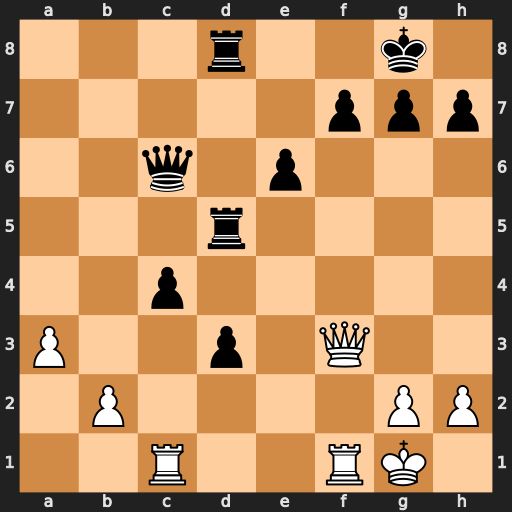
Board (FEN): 3r2k1/5ppp/2q1p3/3r4/2p5/P2p1Q2/1P4PP/2R2RK1
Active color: w
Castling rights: -
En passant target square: -
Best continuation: Qxf7+ Kh8 Qf8+ Rxf8 Rxf8#